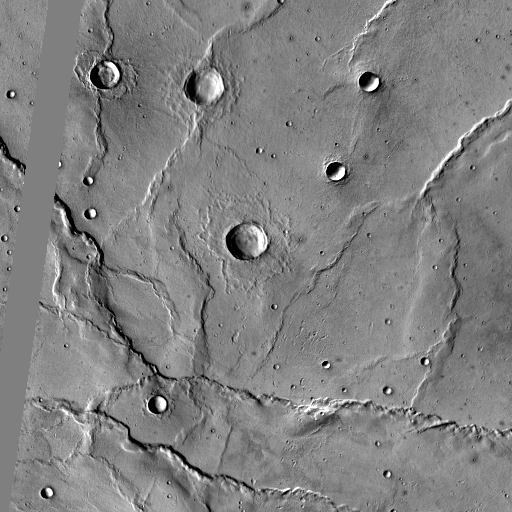
Crater classes present: Background, Other, Layered, Secondary